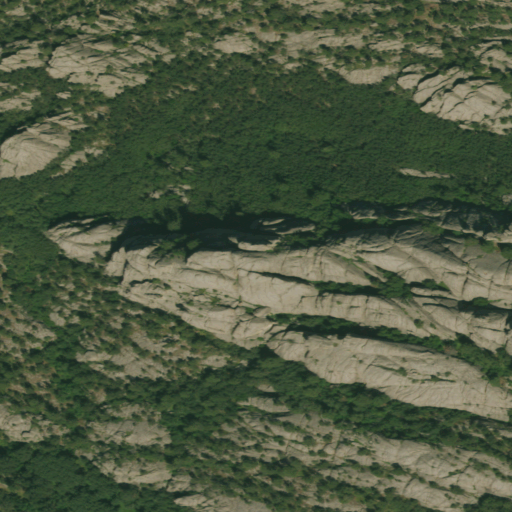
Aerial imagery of mountain in South Dakota named Calamity Peak containing evergreen forest, grassland, and shrub